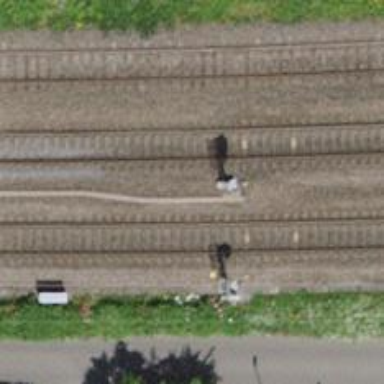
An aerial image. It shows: Railway signal.